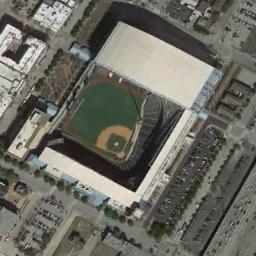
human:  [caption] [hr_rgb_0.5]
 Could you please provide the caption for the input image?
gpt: There are many cars in the parking lot next to the stadium .

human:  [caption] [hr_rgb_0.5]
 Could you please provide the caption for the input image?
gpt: This stadium is a baseball field .

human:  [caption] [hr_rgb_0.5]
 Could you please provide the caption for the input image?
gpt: The stadium is next to some buildings and parking lot .

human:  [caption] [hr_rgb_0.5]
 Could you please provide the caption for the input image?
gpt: Next to the square stadium are buildings, Parking lots and roads .

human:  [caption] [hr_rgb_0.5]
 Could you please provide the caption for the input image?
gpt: There are some buildings and many cars beside the stadium .